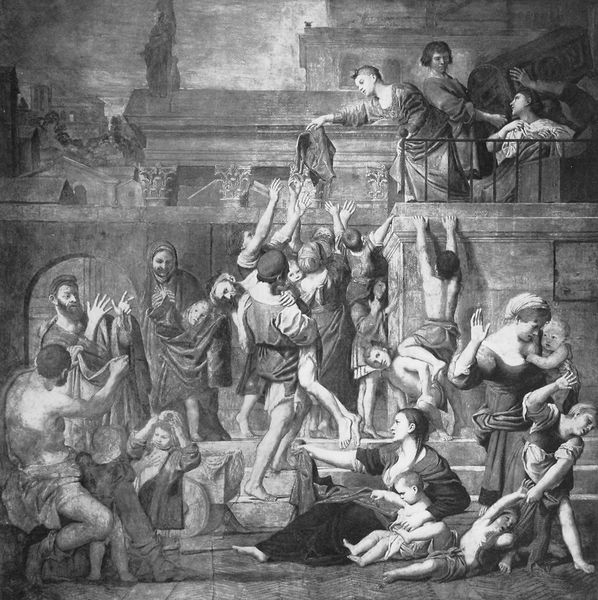
Titel: St. Cecilia verteilt Almosen an die Armen, Rom
Künstler: Domenichino
Standort: Rom, S. Luigi dei Francesi (EU - I - Latium)
Schlagwörter: gemälde, gruppe, hand, mann, nackt, frauen, menschen, sitzen, stadt, frau, grau, hut, hüte, kopfbedeckungen, männer, szene, gebäude, haus, tuch, herren, mütze, mützen, alte, arme, kleidung, häuser, kind, mutter, vater, kinder, beine, balkon, kopfbedeckung, terrasse, liegen, bogen, mauer, treiben, empore, treppe, zerstörung, geländer, stufen, tor, flucht, spiel, maske, palast, schwarzweiß, orgie, kapitell, fresko, korinthisch, almosen, schlagen, klettern, betteln, mütter, kleinkinder, plündern, verteilen, zeug, bethlehem, pest, papa, kinderraub, herrn, frauenmama, mamas